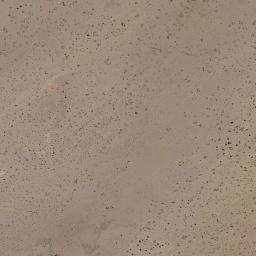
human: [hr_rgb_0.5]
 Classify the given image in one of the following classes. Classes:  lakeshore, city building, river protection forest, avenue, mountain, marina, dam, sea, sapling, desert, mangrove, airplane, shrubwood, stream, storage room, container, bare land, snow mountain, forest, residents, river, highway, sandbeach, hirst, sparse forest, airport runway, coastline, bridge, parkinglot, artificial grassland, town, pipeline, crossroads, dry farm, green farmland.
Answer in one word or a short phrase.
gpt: bare land